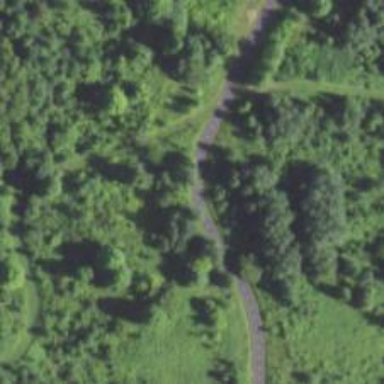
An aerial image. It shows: Asphalt cycleway.